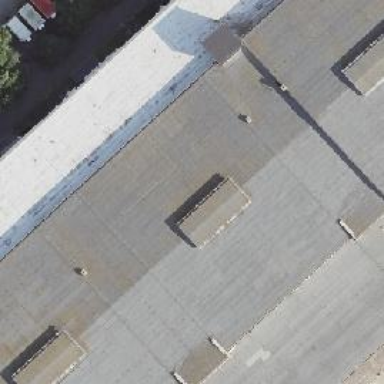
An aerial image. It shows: Part of building used as television studio.